Field crop: maize
Growth stage: 2
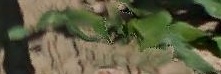
Species: maize